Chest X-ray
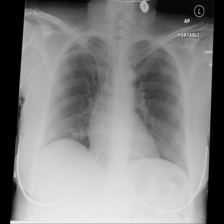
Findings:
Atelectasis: negative
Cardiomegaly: negative
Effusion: negative
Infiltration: negative
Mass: negative
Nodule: negative
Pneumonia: negative
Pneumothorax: negative
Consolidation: negative
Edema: negative
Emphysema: negative
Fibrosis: negative
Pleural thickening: negative
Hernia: negative